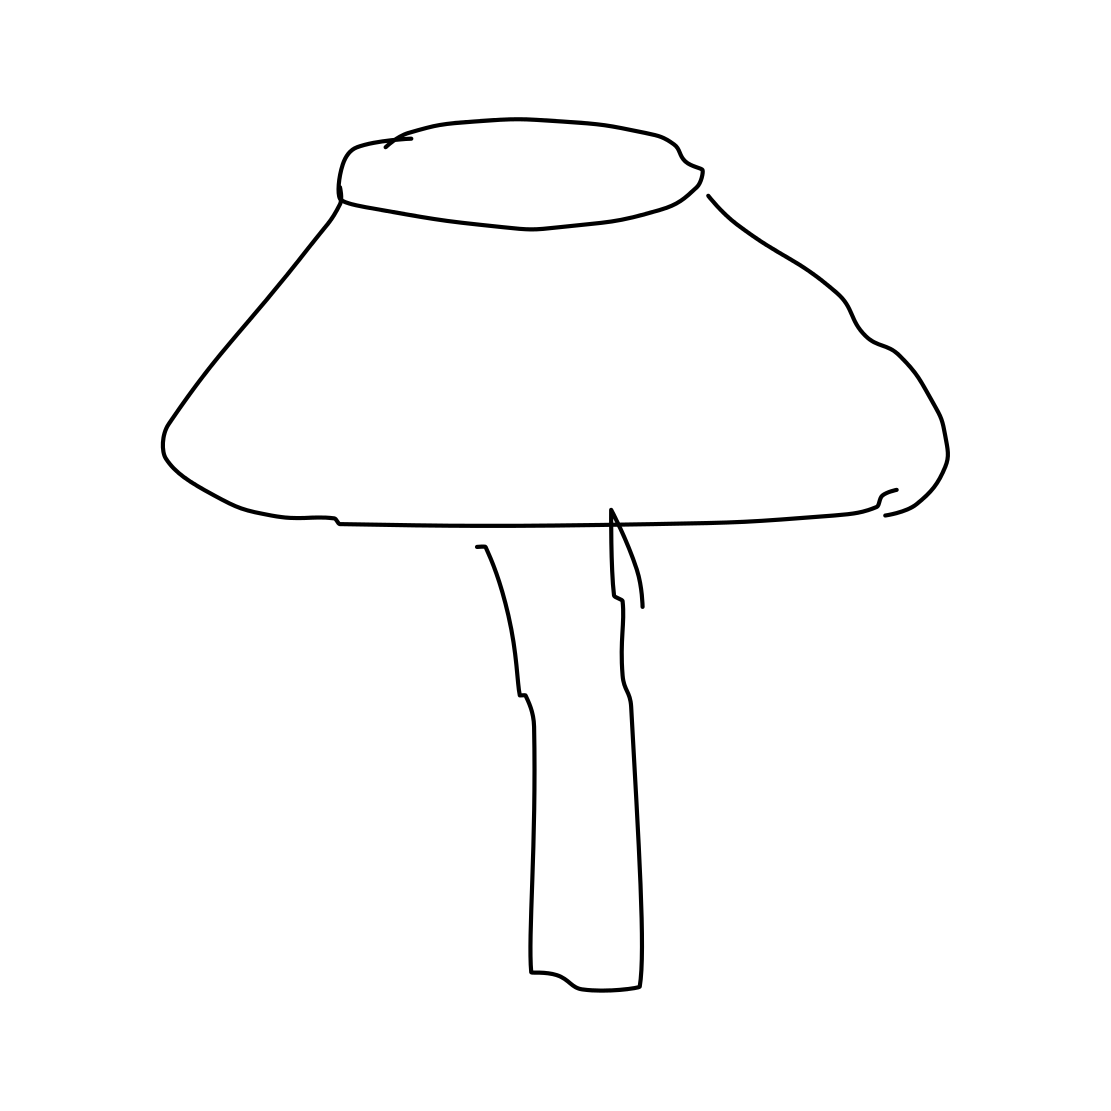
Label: tablelamp